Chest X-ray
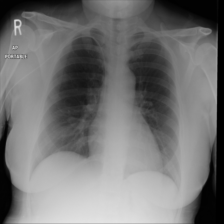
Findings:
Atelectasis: negative
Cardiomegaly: negative
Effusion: negative
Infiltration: negative
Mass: negative
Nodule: negative
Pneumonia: negative
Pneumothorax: negative
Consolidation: negative
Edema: negative
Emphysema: negative
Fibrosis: negative
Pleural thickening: negative
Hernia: negative